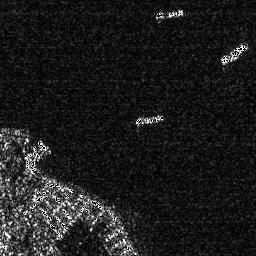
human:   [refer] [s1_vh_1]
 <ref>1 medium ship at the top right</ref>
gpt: <box>[[83, 15, 97, 25, 0]]</box>